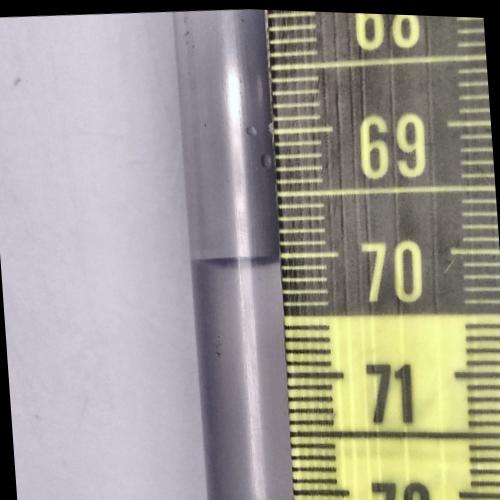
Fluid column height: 70.0 cm